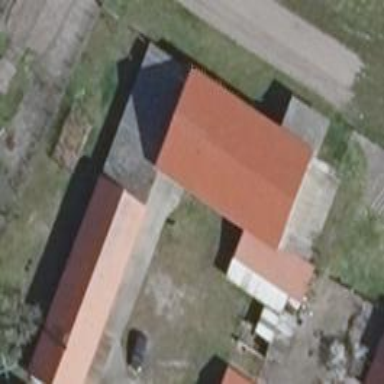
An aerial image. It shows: Gabled building with the roof oriented along its structure.